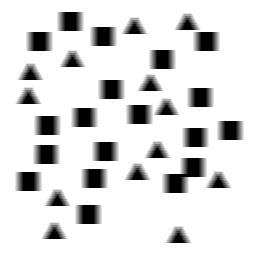
Squares: 19
Triangles: 13
Stars: 0
Total shapes: 32